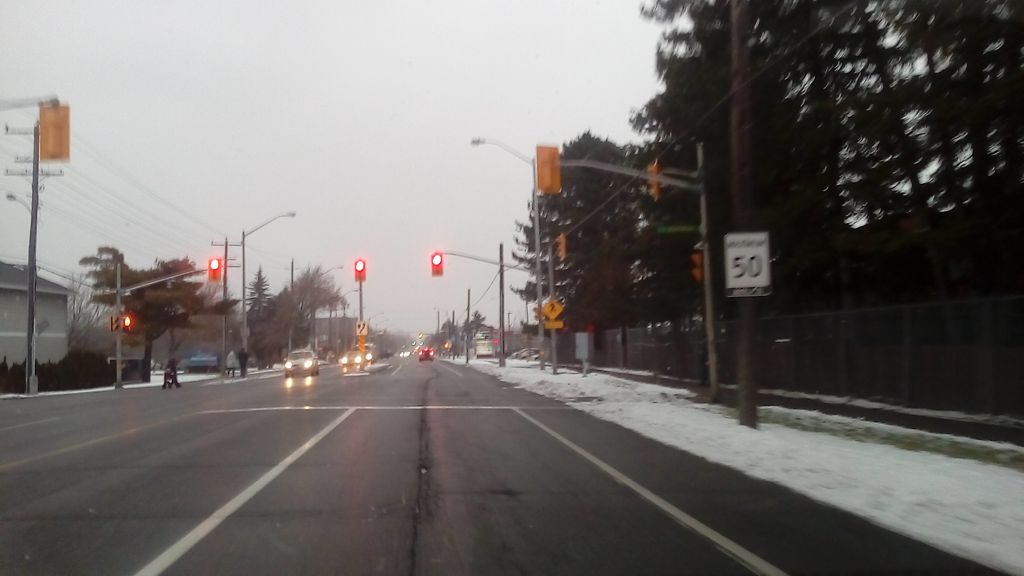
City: ottawa-gatineau